Question: I am making a 'shopping' web application, i have a first html form which is here:
'''
<!DOCTYPE html>
<html>
<head>
<META HTTP-EQUIV="Pragma" CONTENT="no cache">
<META HTTP-EQUIV="Cache-control"
CONTENT="no cache">
<META HTTP-EQUIV="Expires" CONTENT="0">
<TITLE>Shopping Cart</TITLE>
<title> Shopping Cart </title>
</head>
<body>
<center>
<h3> Simple Shopping Cart </h3>
<form method=post action="Selection">
<table>
<tr>
<td>
<input type="radio" name="Product" value="Apples" checked>
<font color=blue> Apples </font>
</td>
</tr>
<tr>
<td>
<input type="radio" name="Product" value="Pears">
<font color=blue> Pears </font>
</td>
</tr>
<tr>
<td>
<input type="radio" name="Product" value="Checkout">
<font color=blue> Go To the checkout </p> </font>
</td>
</tr>
</table>
<BR><BR><BR>
<input type="submit" value="Submit">
</form>
</center>
</body>
</html>
'''
And this is my 'Selection' Servlet':
'''
@WebServlet("/Selection")
public class Selection extends HttpServlet {
public void doPost(HttpServletRequest request, HttpServletResponse response) throws IOException, ServletException {
String currentProduct = request.getParameter("Product");
HttpSession cart = request.getSession();
cart.setAttribute("currentProd", currentProduct);
if (currentProduct.equals("Checkout")) {
response.sendRedirect("Checkout"); // Send to Checkout Servlet
} else {
sendPage(response, currentProduct); //Creates page for selection of weight.
}
}
private void sendPage(HttpServletResponse reply, String product) throws IOException {
reply.setContentType("text/html");
PrintWriter out = reply.getWriter();
out.println("<HTML>");
out.println("<HEAD>");
out.println("<TITLE>" + product + "</TITLE>");
out.println("</HEAD>");
out.println("<BODY>");
out.println("<CENTER>");
out.println("<h1><font color=blue>" + product + " </font> </h1> ");
out.println("<BR><BR><BR>");
out.println(" <form method=post action='Weight' ");
out.println("<TABLE>");
out.println("<TR>");
out.println(" <TD>Quantity required (kg)");
out.println(" <INPUT TYPE='Text' NAME='Qty' VALUE='' SIZE=5></TD>");
out.println("</TR>");
out.println("</TABLE>");
out.println("<BR><BR><BR>");
out.println("<TABLE>");
out.println("<TR>");
out.println(" <TD> <INPUT TYPE = 'radio' NAME='Option' VALUE='Add' Checked> ");
out.println(" <FONT COLOR=blue> "
+ "Add to cart.</FONT></TD>");
out.println("</TR>");
out.println("<TR>");
out.println(" <TD><INPUT TYPE='Radio'"
+ " NAME='Option' VALUE='Remove'>");
out.println(" <FONT COLOR=blue> " +
"Remove item from cart.</FONT></TD>");
out.println("</TR>");
out.println("<TR>");
out.println(" <TD><INPUT TYPE='Radio'"
+ " NAME='Option' VALUE='Next'>");
out.println(" <FONT COLOR=blue> "
+ "Choose next item.</FONT></TD>");
out.println("</TR>");
out.println("<TR>");
out.println(" <TD><INPUT TYPE='Radio'"
+ " NAME='Option' VALUE='Checkout'>");
out.println(" <FONT COLOR=blue> "
+ "Go to checkout.</FONT></TD>");
out.println("</TR>");
out.println("</TABLE>");
out.println("<BR><BR><BR>");
out.println("<INPUT TYPE='Submit' VALUE='Submit'>");
out.println("</FORM>");
out.println("</CENTER>");
out.println("</BODY>");
out.println("</HTML>");
out.flush();
}
}
'''
And finally, This is 'Checkout' Servlet:
'''
@WebServlet("/Checkout")
public class Checkout extends HttpServlet {
private final float APPLES_PRICE = 1.45F;
private final float PEARS_PRICE = 1.75F;
//In a real application, the above prices would be
//retrieved from a database, of course.
public void service(HttpServletRequest request,
HttpServletResponse response)
throws IOException, ServletException {
HttpSession cart = request.getSession();
response.setContentType("text/HTML");
PrintWriter out = response.getWriter();
out.println("<HTML>");
out.println("<HEAD>");
out.println("<TITLE>Checkout</TITLE>");
out.println("</STYLE>");
out.println("</HEAD>");
out.println("<BODY>");
out.println("<BR><BR><BR>");
out.println("<CENTER>");
out.println(
"<H1><FONT COLOR=Blue>Order List</FONT></H1>");
out.println("<BR><BR><BR>");
out.println("<TABLE BGCOLOR=Aqua BORDER=2>");
out.println("<TR>");
out.println("<TH>Item</TH>");
out.println("<TH>Weight(kg)</TH>");
out.println("<TH>Cost(PS)</TH>");
out.println("</TR>");
cart.removeAttribute("currentProd");
Enumeration prodNames = cart.getAttributeNames();
float totalCost = 0;
int numProducts = 0;
while (prodNames.hasMoreElements()) {
float wt = 0, cost = 0;
String product = (String) prodNames.nextElement();
String stringWT = (String) cart.getAttribute(product);
wt = Float.parseFloat(stringWT);
if (prodNames.equals("Apples")) {
cost = APPLES_PRICE * wt;
} else if (prodNames.equals("Pears")) {
cost = PEARS_PRICE * wt;
}
out.println("<TR>");
out.println("<TD>" + product + "</TD>");
out.format("<TD> %4.2f </TD>%n", wt);
out.format("<TD> %5.2f </TD>%n", cost);
out.println("</TR>");
totalCost += cost;
numProducts++;
}
if (numProducts == 0) {
out.println("<TD>*** No orders placed! ***</TD></TR>");
} else {
out.println("<TD></TD>"); //Blank cell.
out.println("<TD>Total cost:</TD>");
out.format("<TD> %5.2f </TD>%n", totalCost);
out.println("</TR>");
}
out.println("</TABLE>");
out.println("</CENTER>");
out.println("</BODY>");
out.println("</HTML>");
out.flush();
}
}
'''
My problem is in calculating of 'cost' and total cost variable.
In the result, every shopping checkout has been assigned to 'Zero' !

What is wrong with my code?
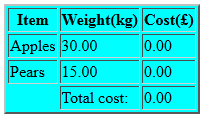
Answer: ProdNames it an enumeration of your selected products, you want to compare '"Apple"' with the current product.
Replace
'''
if (prodNames.equals("Apples")) { // never true
cost = APPLES_PRICE * wt;
} else if (prodNames.equals("Pears")) { // never true
cost = PEARS_PRICE * wt;
}
'''
with :
'''
if (product.equals("Apples")) {
cost = APPLES_PRICE * wt;
} else if (product.equals("Pears")) {
cost = PEARS_PRICE * wt;
}
'''
By the way you should take a look on how to debug your application. It will help you manage this kind of issues.